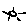
Label: sun